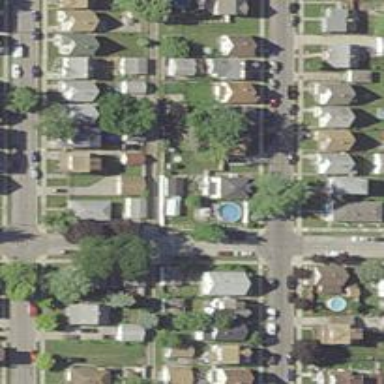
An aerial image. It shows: Residential road with separate sidewalk.